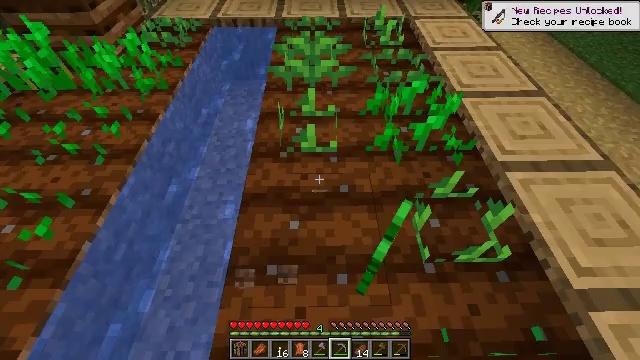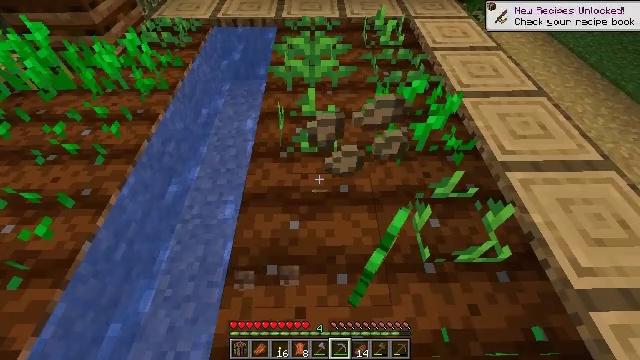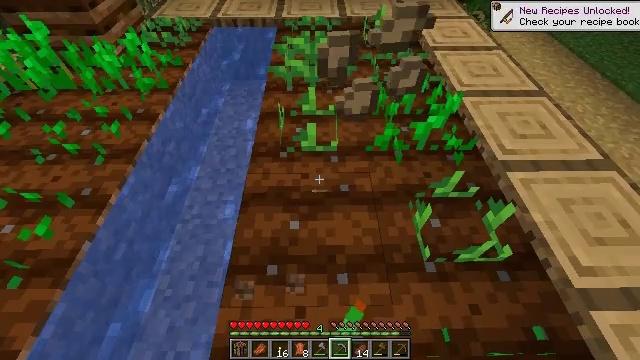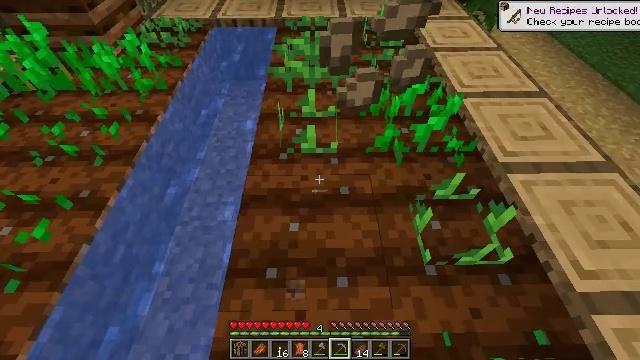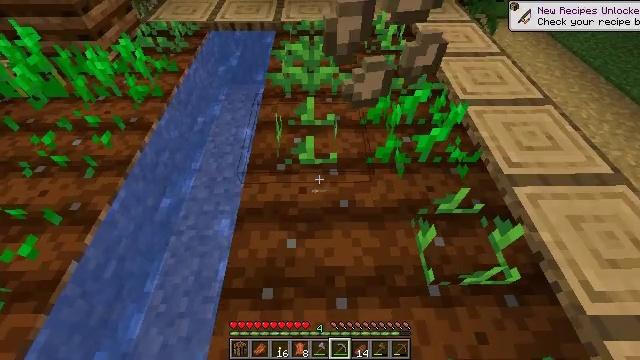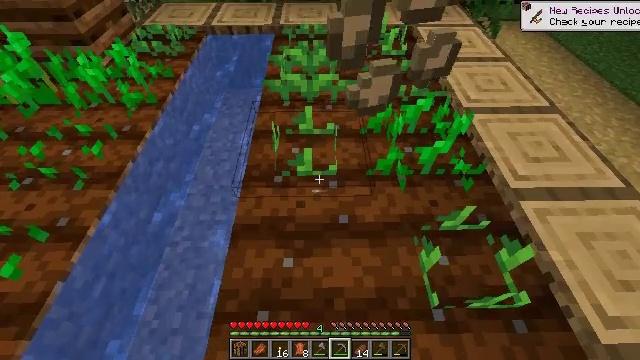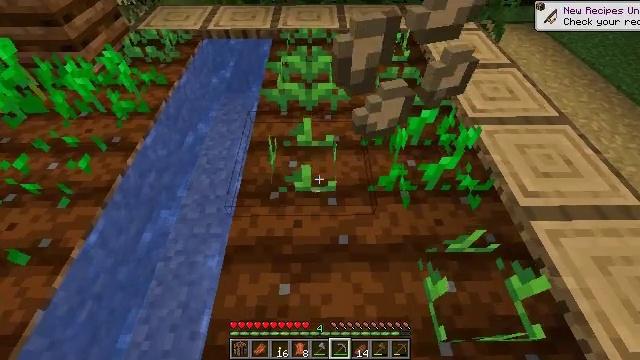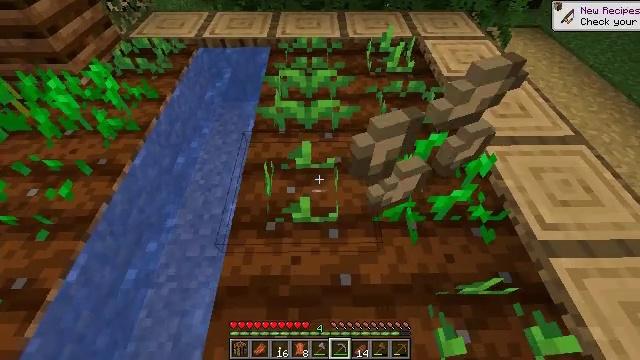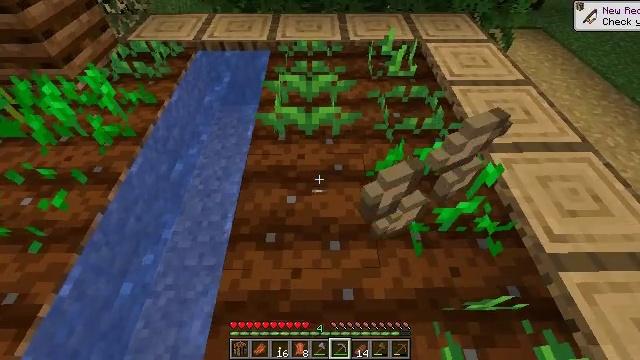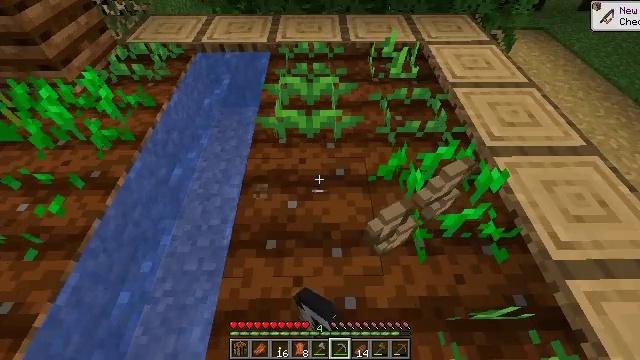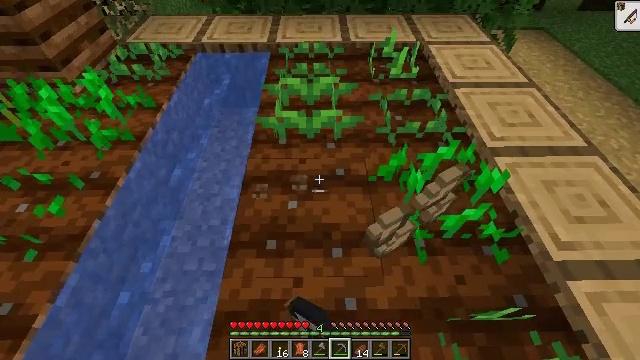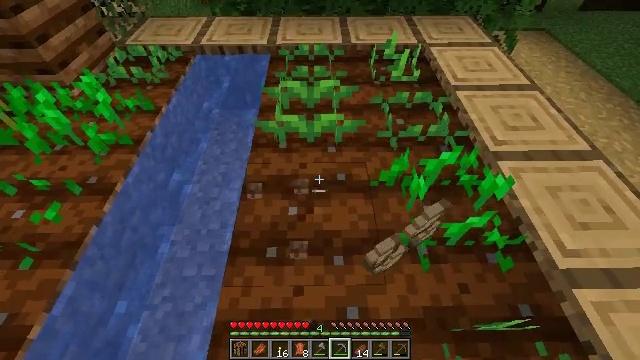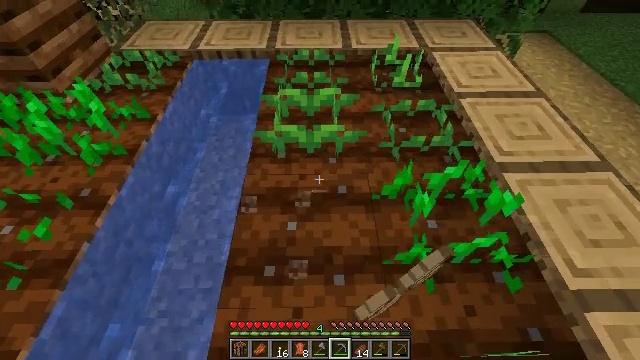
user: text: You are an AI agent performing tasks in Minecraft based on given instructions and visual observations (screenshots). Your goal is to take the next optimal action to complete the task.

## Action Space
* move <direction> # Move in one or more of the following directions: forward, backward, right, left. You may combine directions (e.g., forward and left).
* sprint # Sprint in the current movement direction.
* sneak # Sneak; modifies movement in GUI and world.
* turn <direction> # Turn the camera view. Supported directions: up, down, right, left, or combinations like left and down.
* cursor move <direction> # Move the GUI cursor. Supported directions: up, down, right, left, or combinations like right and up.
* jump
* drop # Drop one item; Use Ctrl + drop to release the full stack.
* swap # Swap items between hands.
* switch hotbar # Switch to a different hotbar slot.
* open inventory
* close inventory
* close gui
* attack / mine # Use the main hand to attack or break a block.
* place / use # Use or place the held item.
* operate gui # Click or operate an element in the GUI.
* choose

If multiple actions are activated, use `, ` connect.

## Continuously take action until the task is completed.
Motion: motion action
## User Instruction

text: Harvest potatoes.
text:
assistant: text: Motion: no_op
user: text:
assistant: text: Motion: no_op
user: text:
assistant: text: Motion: move forward
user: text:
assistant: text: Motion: move forward
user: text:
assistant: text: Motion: move forward
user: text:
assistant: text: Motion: move forward
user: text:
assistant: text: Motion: no_op
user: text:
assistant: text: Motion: attack / mine
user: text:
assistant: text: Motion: attack / mine
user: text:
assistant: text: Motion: attack / mine
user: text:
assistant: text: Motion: move forward, attack / mine
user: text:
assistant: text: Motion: move forward
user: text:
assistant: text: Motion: no_op